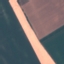
Label: AnnualCrop